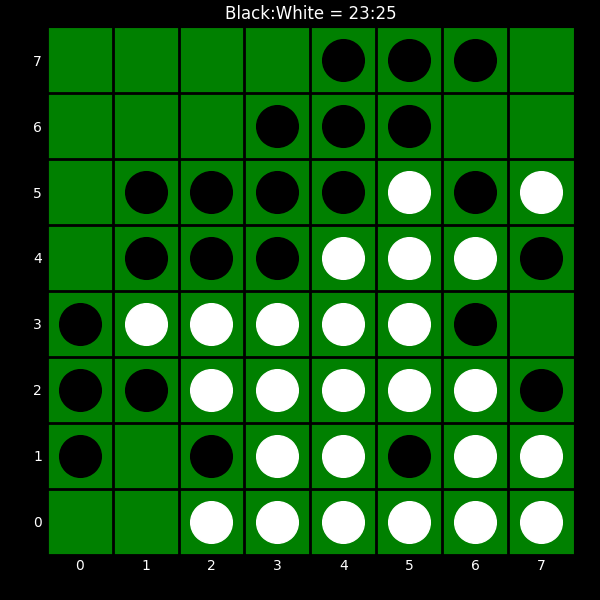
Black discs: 23
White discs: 25